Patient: sex M, age 71
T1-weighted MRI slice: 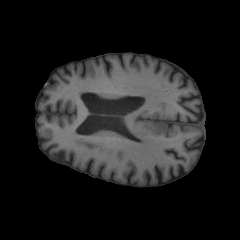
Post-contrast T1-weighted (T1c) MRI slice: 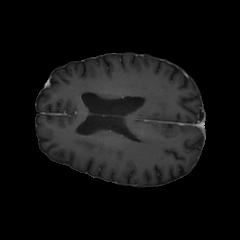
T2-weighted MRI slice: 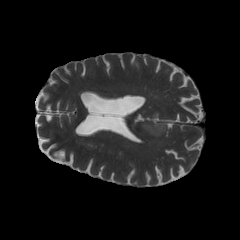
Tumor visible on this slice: yes
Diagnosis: Glioblastoma, IDH-wildtype
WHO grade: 4